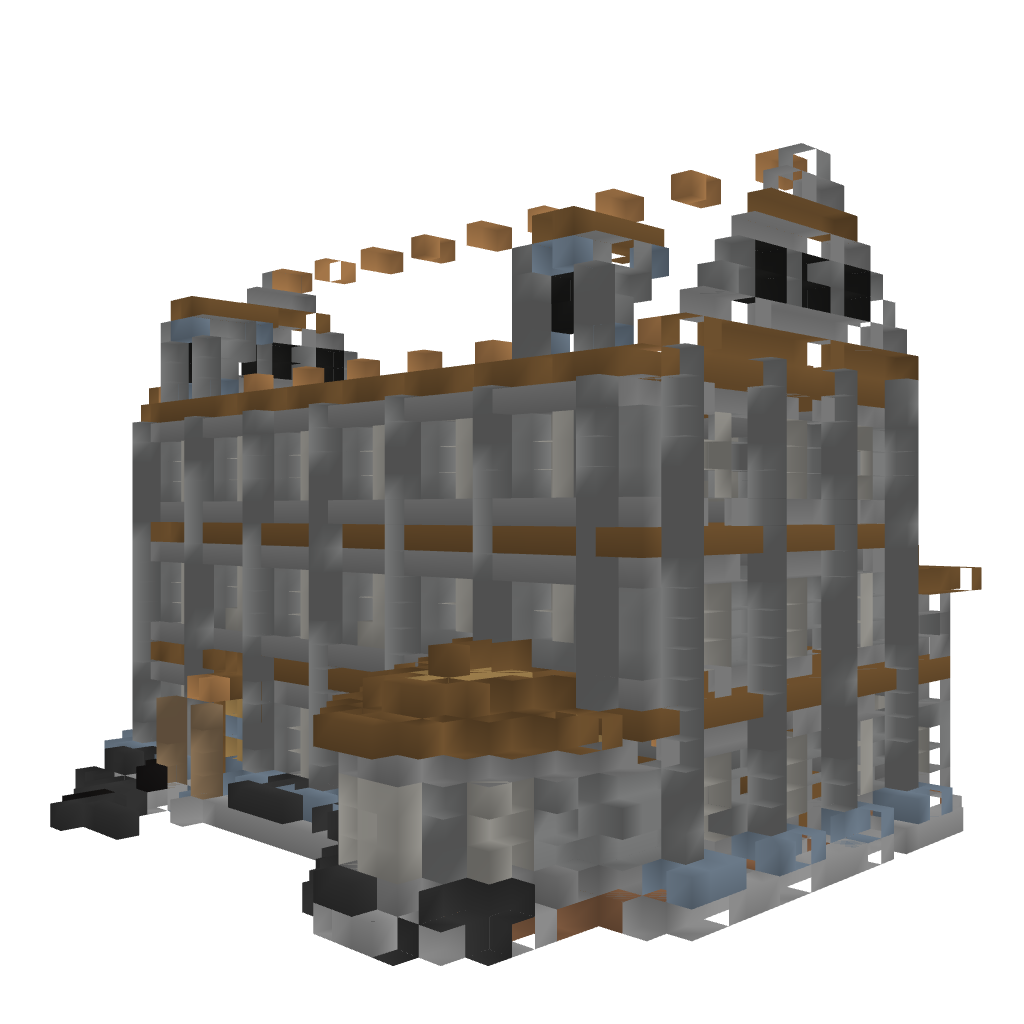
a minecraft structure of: Halloween Mansion 1.7.x (house only)